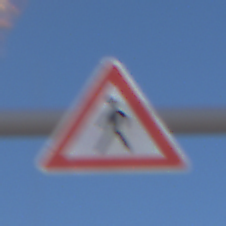
Verkehrszeichen: FussgaengerRechts
Umgebung: Outdoor, Urban
Tageszeit: MorningAfternoon
Wetter: Clear
Licht: Natural
Jahreszeit: NotSpecified
Kontrast: HighContrast